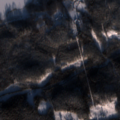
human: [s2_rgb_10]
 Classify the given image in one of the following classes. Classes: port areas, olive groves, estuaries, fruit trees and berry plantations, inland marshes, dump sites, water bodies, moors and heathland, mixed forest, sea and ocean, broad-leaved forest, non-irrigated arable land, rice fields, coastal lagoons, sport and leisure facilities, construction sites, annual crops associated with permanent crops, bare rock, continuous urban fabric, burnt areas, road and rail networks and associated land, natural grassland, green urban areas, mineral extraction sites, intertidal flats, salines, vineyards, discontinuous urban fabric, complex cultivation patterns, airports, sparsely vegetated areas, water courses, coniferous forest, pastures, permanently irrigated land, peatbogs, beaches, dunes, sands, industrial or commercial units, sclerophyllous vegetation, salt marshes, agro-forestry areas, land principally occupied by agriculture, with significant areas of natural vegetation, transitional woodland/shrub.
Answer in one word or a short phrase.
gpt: coniferous forest, mixed forest, water bodies